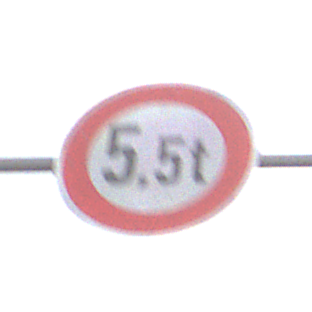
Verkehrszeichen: TatsaechlicheMasse
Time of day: Midday
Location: Outdoor (Nature)
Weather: PartlyCloudy
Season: NotSpecified
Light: Natural